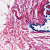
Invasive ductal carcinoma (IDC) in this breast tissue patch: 0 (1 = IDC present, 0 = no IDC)